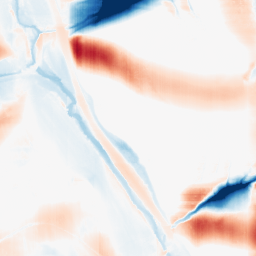
Category: morphological
Decomposition family: morphological_square
Decomposition parameters: operation: average
size: 50
Upsampling method: bicubic
Upsampling parameters: scale: 2
Upsampling scale: 2